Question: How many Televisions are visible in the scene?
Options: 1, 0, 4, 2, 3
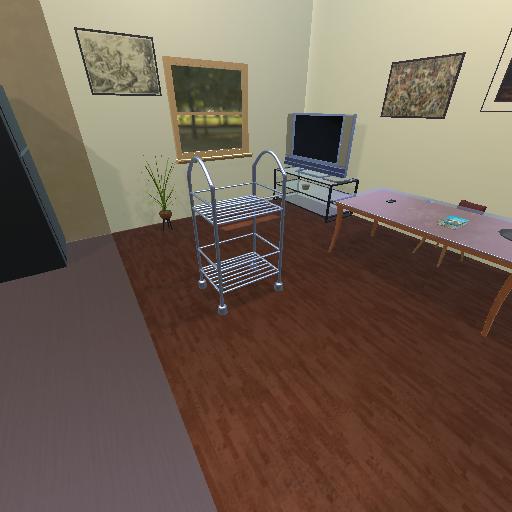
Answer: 1